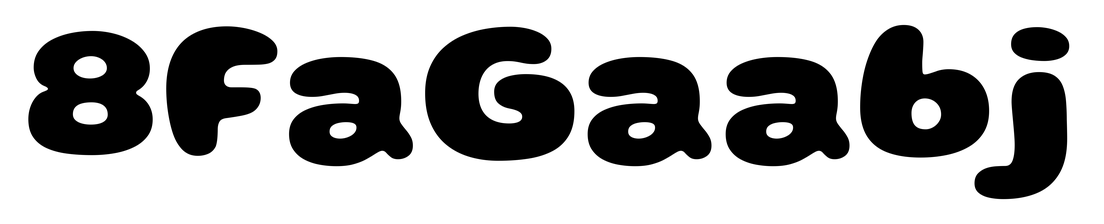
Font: Gluten_ExtraBold